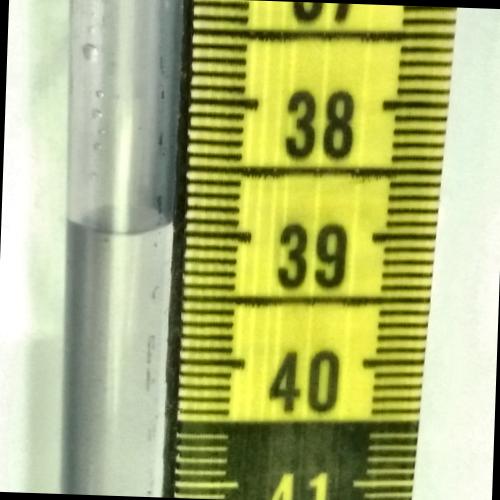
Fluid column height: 39.0 cm